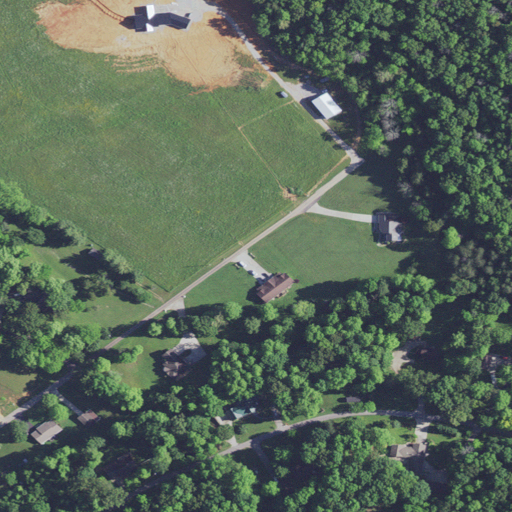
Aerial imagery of valley in Kentucky named The One-Eye Hollow containing pasture, deciduous forest, mixed forest, open development, and low intensity development